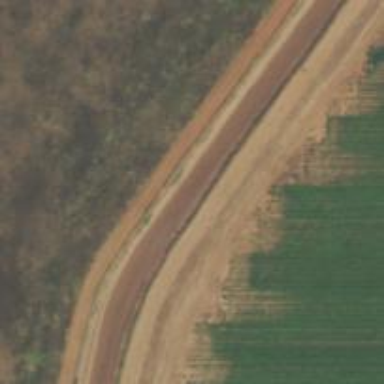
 flanked by levee embankment. The track runs alongside irrigation canal levee originating from Lake Altus at Quartz Mountain State Park to the north."